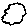
Label: cloud